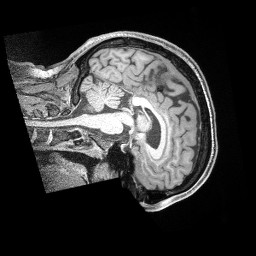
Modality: T1w
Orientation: sagittal
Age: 40
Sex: male
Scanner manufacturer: siemens
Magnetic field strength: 3 T
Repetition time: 2 s
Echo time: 0.00211 s